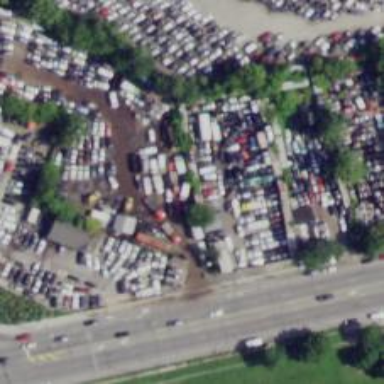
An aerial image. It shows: Scrap yard situated in industrial area.